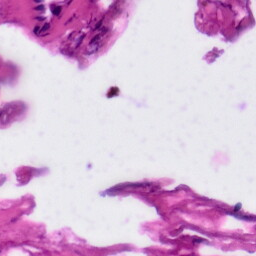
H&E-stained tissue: Tonsil